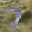
Label: 7